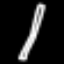
Label: pencil